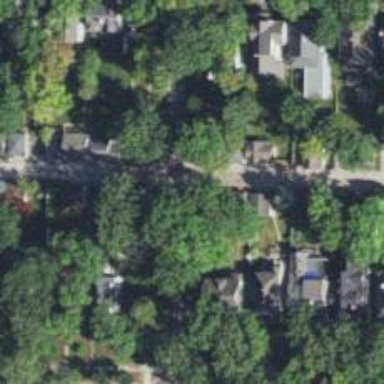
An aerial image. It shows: Alley classified as service road.